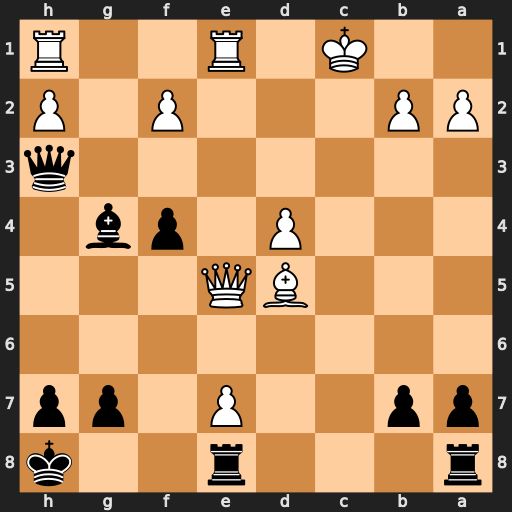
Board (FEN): r3r2k/pp2P1pp/8/3BQ3/3P1pb1/7q/PP3P1P/2K1R2R
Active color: b
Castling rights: -
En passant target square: -
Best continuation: Qd3 Bxb7 Bf5 Qxf5 Qxf5